Aerial crown-view tile of a tropical tree (Barro Colorado Island, Panama), acquired 20250217:
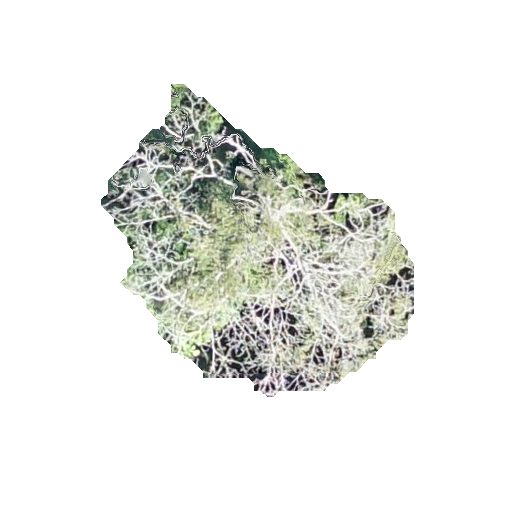
Species: Tabebuia rosea
GBIF accepted scientific name: Tabebuia rosea
Crown area: 87.681 m²